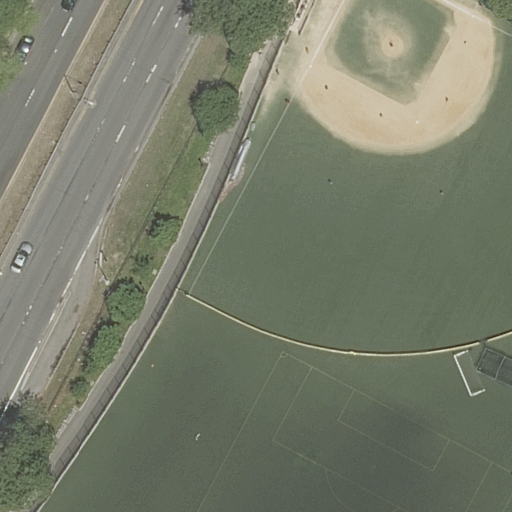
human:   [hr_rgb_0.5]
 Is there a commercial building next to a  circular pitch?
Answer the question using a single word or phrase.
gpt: no

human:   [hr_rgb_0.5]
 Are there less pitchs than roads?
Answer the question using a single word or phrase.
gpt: yes

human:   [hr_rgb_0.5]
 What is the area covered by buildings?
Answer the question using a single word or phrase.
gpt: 0m2

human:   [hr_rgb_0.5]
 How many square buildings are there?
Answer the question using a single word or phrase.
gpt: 0

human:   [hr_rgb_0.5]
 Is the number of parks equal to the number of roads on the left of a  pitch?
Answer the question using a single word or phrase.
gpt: no

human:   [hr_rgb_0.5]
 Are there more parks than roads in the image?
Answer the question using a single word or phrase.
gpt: no

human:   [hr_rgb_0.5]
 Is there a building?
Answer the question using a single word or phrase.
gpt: no

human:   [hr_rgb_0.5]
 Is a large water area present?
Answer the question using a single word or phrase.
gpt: no

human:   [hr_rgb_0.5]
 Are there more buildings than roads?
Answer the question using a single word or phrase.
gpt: no

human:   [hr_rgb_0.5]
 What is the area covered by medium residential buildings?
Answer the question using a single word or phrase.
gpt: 0m2

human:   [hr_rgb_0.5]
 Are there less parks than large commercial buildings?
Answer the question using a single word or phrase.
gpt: no

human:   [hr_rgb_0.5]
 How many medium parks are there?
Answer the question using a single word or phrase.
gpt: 0

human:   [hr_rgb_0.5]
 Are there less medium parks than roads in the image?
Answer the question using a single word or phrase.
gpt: yes

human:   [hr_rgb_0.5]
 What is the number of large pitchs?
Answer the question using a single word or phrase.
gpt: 1

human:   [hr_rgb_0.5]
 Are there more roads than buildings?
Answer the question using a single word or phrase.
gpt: yes

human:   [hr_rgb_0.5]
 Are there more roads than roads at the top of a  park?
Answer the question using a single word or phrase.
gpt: no

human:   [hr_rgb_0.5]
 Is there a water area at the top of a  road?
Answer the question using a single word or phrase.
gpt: no

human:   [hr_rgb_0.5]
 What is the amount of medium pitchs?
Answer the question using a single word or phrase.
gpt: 0

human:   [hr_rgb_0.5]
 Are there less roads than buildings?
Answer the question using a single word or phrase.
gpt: no

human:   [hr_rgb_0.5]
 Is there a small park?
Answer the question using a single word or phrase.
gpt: no

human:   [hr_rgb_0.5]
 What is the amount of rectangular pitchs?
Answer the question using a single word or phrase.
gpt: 1

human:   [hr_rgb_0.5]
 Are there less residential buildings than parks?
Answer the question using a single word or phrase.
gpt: yes

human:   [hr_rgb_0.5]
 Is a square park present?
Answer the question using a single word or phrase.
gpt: no

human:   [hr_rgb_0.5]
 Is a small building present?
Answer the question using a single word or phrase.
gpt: no

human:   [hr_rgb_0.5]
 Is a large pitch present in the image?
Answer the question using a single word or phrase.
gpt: yes

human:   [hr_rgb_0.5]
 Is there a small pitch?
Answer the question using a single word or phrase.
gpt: yes

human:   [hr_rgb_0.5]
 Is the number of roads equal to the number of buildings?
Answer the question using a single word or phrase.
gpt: no

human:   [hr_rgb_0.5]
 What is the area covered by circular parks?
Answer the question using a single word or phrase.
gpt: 0m2

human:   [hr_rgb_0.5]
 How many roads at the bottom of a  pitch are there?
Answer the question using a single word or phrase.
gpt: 0

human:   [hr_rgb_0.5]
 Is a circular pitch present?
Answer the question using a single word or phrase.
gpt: no

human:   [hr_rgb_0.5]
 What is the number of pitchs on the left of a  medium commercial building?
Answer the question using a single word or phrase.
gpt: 0

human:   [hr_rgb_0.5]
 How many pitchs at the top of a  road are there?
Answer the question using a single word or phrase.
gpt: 0

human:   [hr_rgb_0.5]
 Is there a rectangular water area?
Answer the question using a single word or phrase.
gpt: no

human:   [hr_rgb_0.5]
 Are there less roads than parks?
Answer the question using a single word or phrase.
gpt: no

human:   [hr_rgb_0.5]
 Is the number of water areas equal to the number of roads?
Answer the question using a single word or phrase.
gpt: no

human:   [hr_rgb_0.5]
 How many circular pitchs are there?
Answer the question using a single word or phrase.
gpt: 0